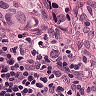
Metastatic tissue present: yes